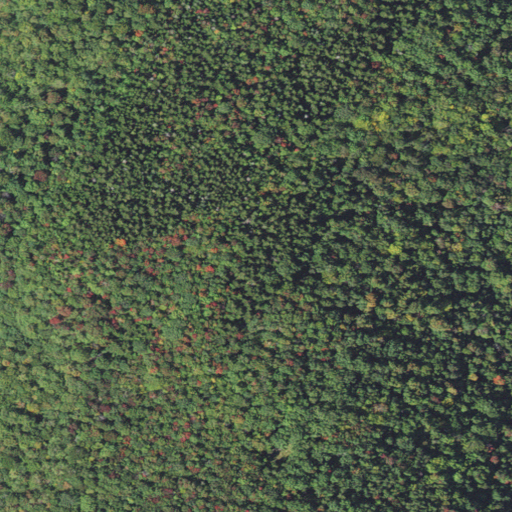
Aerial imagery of ridge(s) in New Hampshire named Spruce Ridge containing mixed forest, deciduous forest, and evergreen forest